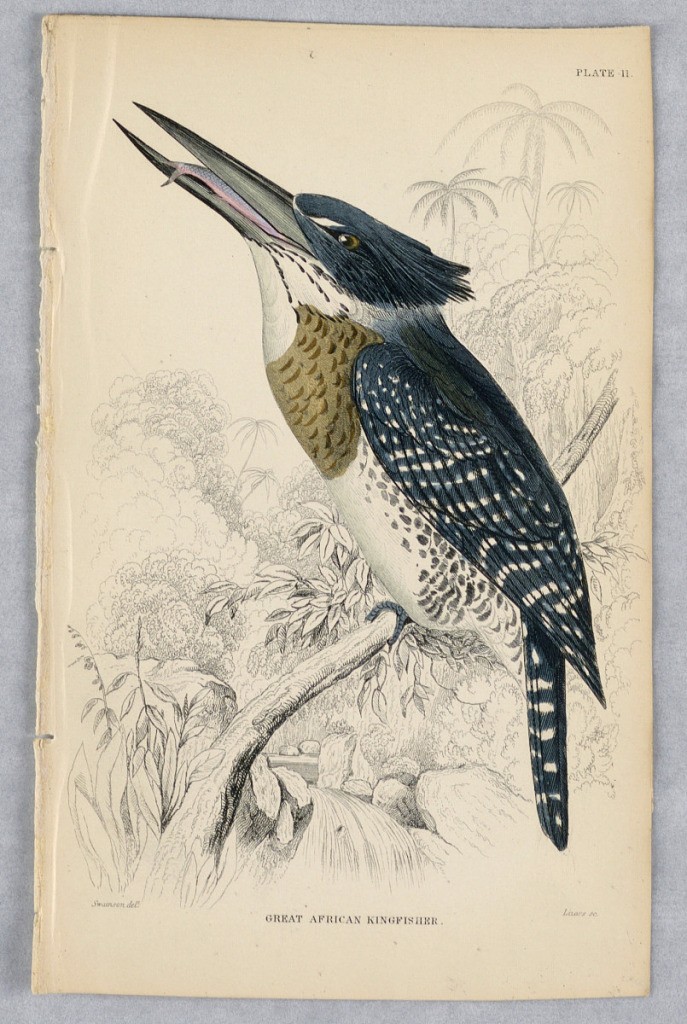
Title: Great African Kingfisher, Plate 11 from Birds of Western Africa
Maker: William Home Lizars, Scottish, 1788 - 1859
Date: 1837
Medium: Engraving, brush and watercolor on paper
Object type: Print
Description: Large stocky bird on a branch over a waterfall, swallowing a fish. He has a white underside, with black spots, a brown bib, and the rest blue. Title and artists' names below.